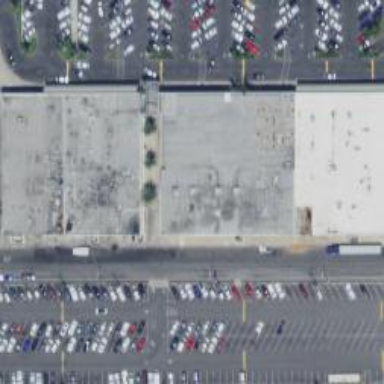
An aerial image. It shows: Retail building.